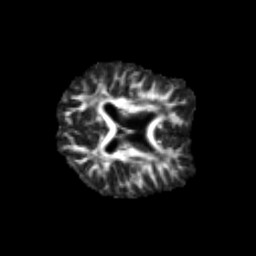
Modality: FA
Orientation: axial
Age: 26
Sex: female
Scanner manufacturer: siemens
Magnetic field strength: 3 T
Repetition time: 3.5 s
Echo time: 0.125 s